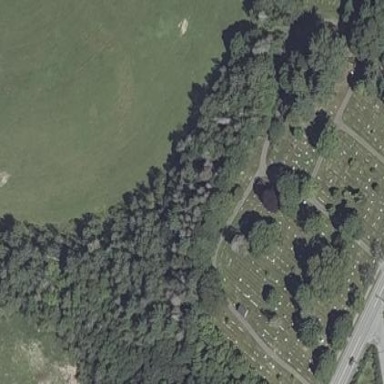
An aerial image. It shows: Cemetery.